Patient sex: M
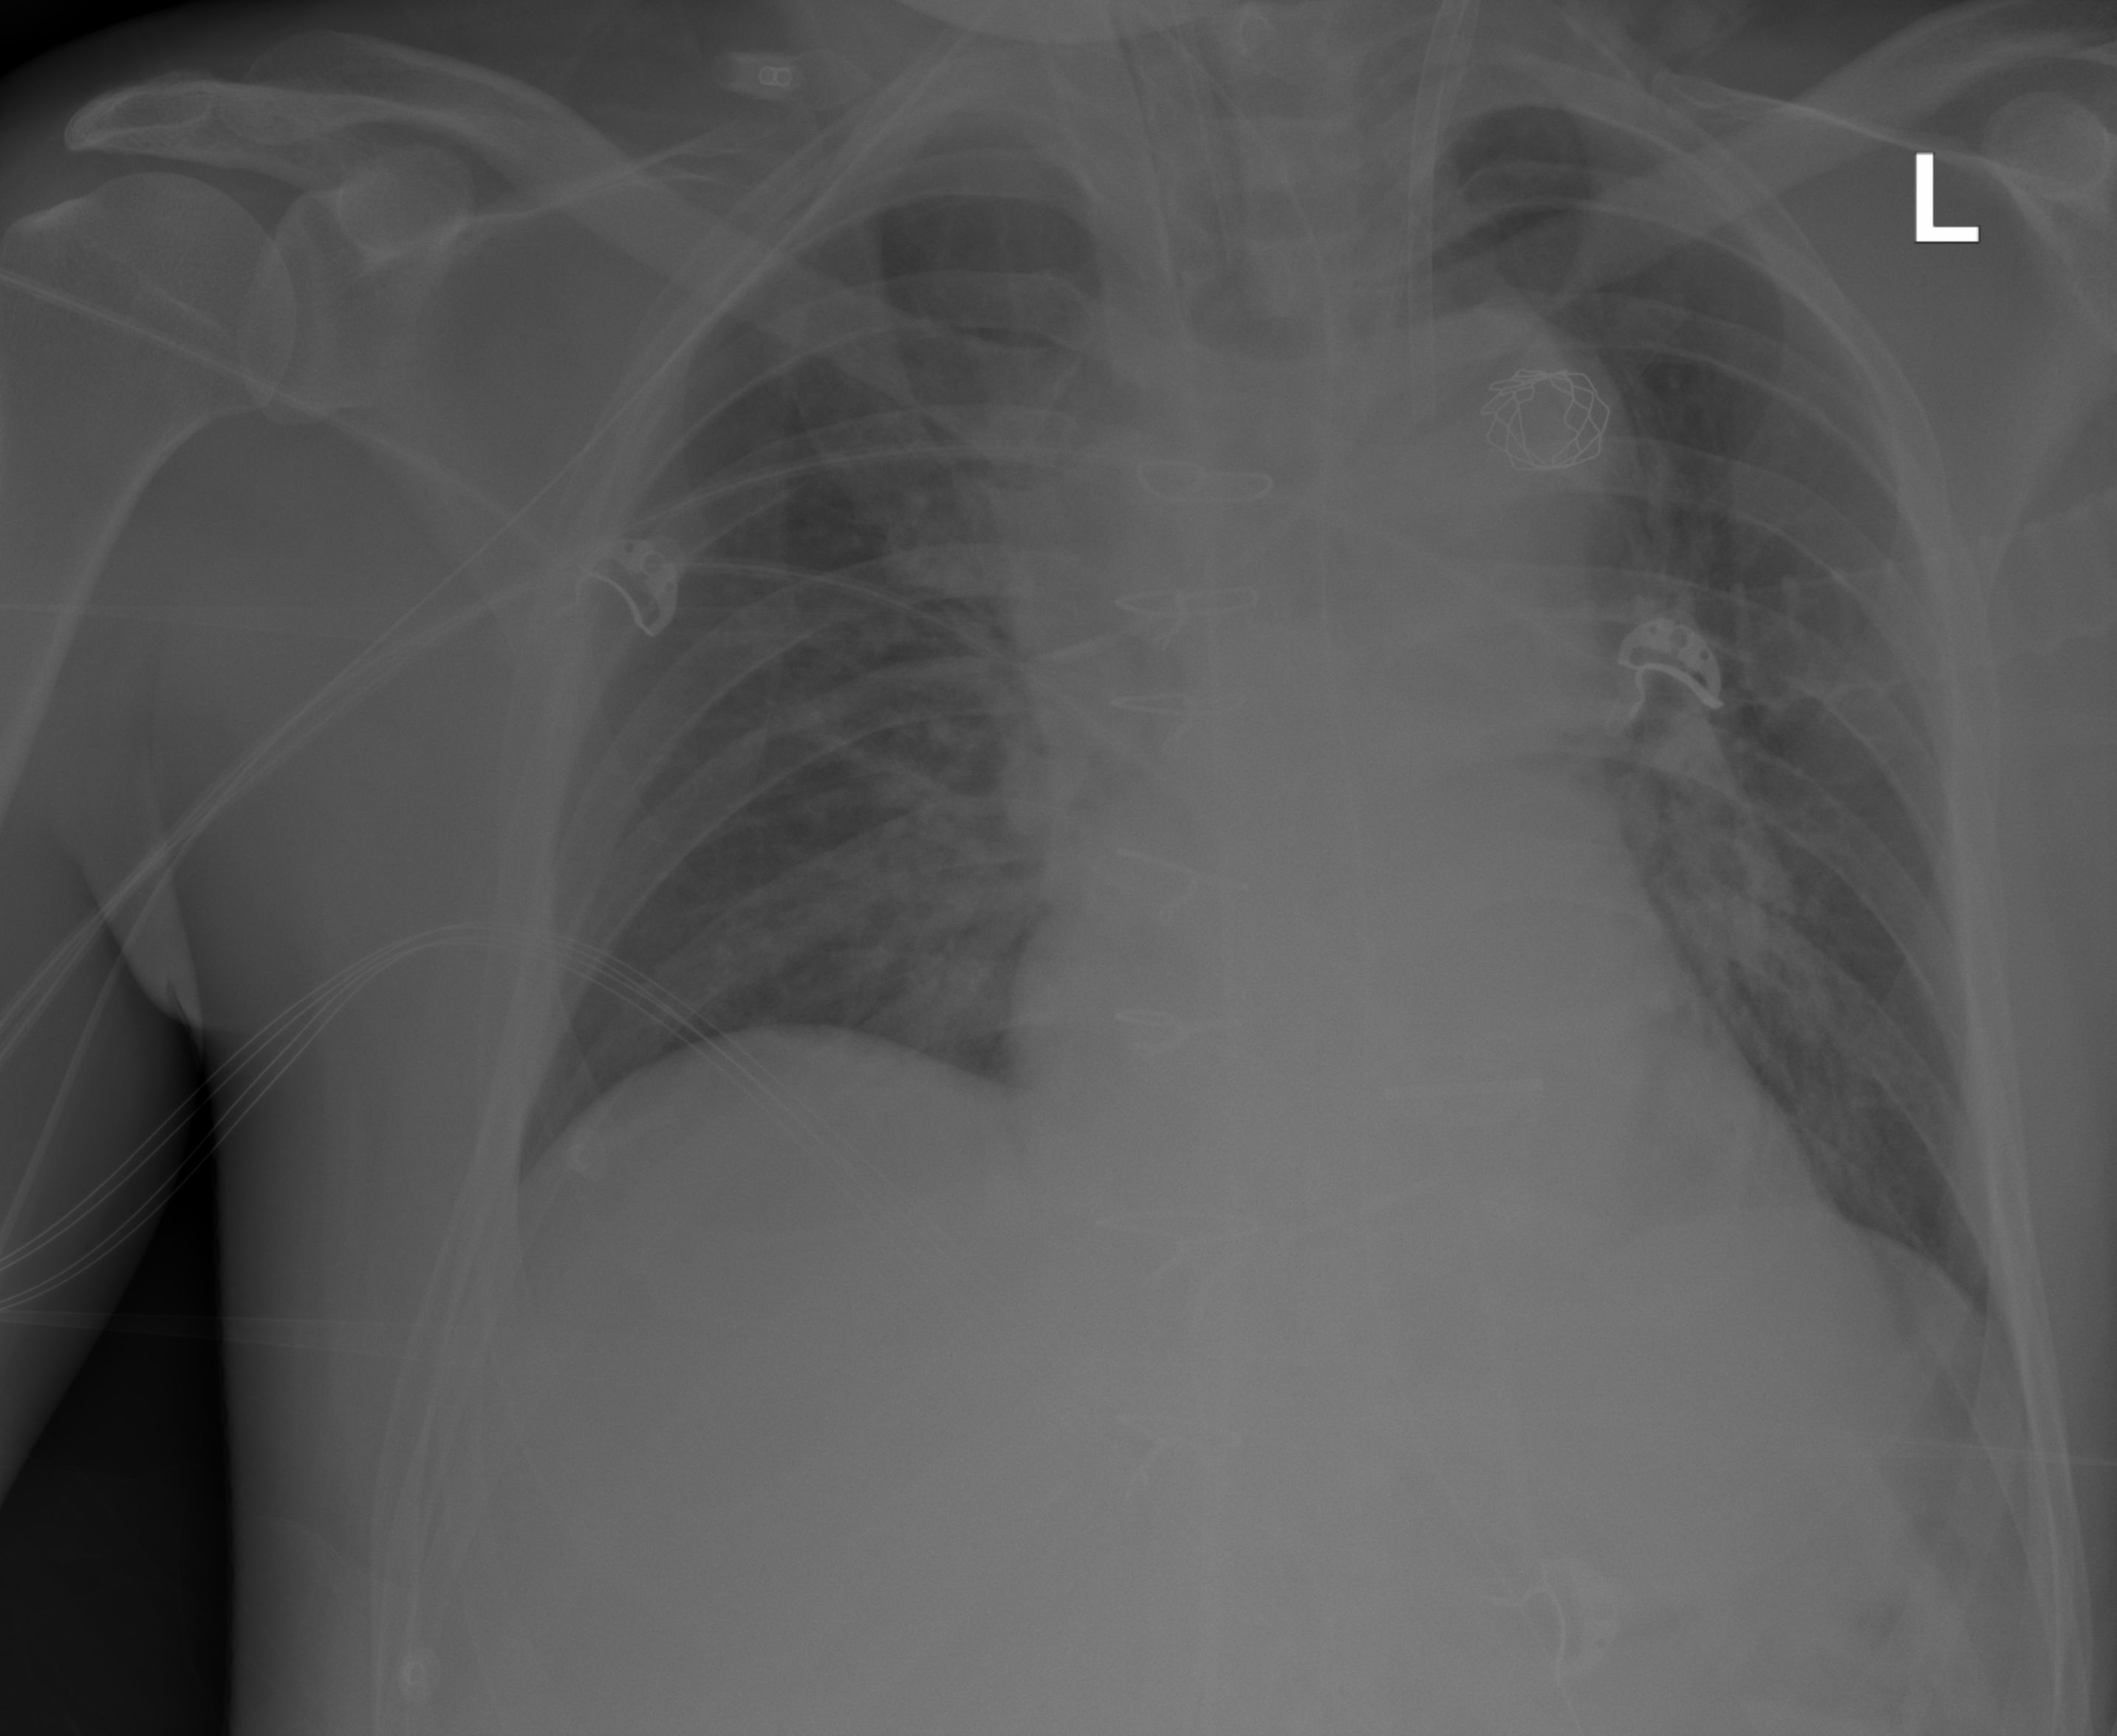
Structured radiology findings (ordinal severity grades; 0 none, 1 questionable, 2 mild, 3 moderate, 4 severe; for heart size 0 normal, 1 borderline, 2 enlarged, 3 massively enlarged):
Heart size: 0
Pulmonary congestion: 2
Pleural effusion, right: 0
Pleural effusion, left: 0
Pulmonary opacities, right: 0
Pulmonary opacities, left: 0
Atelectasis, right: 0
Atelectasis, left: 0